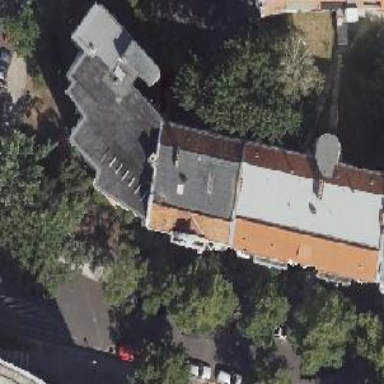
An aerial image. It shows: Unique apartment building with double saltbox roof shape.